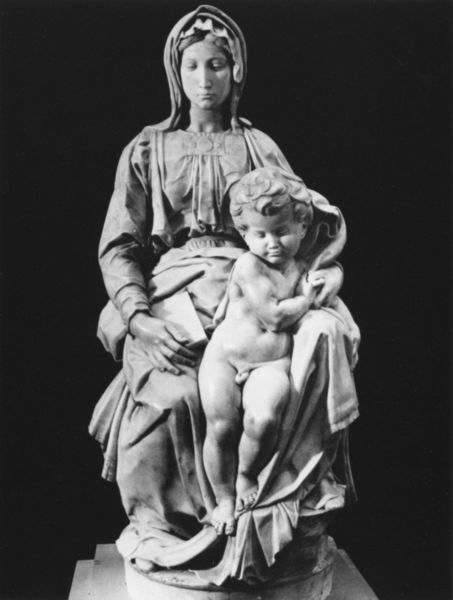
Titel: Madonna mit dem Kind
Künstler: Michelangelo
Standort: Brügge, Liebfrauenkirche (EU - B)
Schlagwörter: hand, nackt, umhang, frau, kleid, marmor, weiss, schleier, tuch, gesicht, sockel, stein, trauer, portrait, porträt, figur, gewand, haare, kind, mutter, locken, skulptur, statue, nabel, junge, schoß, buch, jungfrau, mutter und kind, jesus, maria, madonna, bildhauer, hoden, biesen, child, naked, mutter kind maria religiös